Question: I have a 'NSDocument' subclass that presents a text document from disk. I'm trying to make it refresh automatically on detecting file changes on disk. I've overridden '-presentedItemDidChange' like this:
'''
- (void)presentedItemDidChange
{
[super presentedItemDidChange];
// Ignoring bundles and error-handling for the moment.
NSData *newData = [NSData dataWithContentsOfURL:self.presentedItemURL];
self.textView.string = [[NSString alloc] initWithData:newData encoding:NSUTF8StringEncoding];
}
'''
The UI refreshes fine when the file is changed in another application. The problem is, I get this dialog when I try to save the document in my application after it is modified by another app:

I kind of have an idea why this happens (not sure whether it's correct): The modification time of the document is later (because it's modified by another application) than the latest saved version in my app. But can I notify the autosaving system that I have done something with it and let it go away? Or am I doing things wrong when I refresh the document, and I should do it some other way to handle document versions correctly? I need to consider both external applications support or do not support autosave.
Thanks in advance.
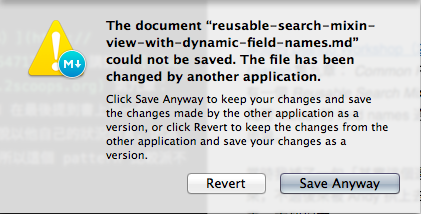
Answer: @uranusjr's answer pointed me in the right direction -- only 'revertDocumentToSaved:' wasn't exactly the right place.
'''
override func presentedItemDidChange() {
dispatch_async(dispatch_get_main_queue()) {
self.reloadFromFile()
}
}
func reloadFromFile() {
guard let fileURL = self.fileURL else { return }
do {
try revertToContentsOfURL(fileURL, ofType: "YOUR TYPE HERE IF NECESSARY")
} catch {
// TODO handle error
print(error)
}
}
'''
This simply reloads the file. 'readFromURL(url:, ofType:)' (or the NSData/file wrapper based variants) is called and you can re-create your data structures from there.